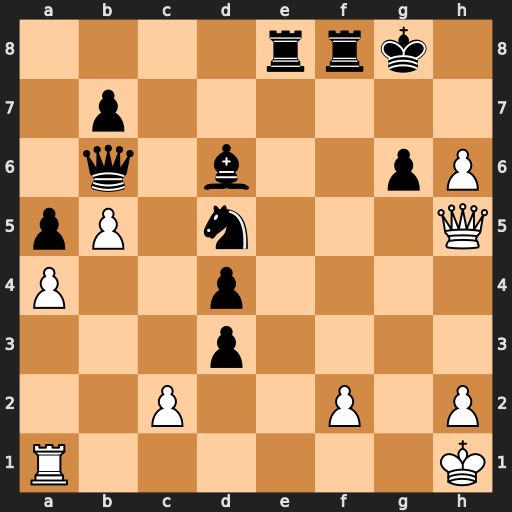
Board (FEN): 4rrk1/1p6/1q1b2pP/pP1n3Q/P2p4/3p4/2P2P1P/R6K
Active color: w
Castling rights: -
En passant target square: -
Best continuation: Qxg6+ Kh8 Qg7#